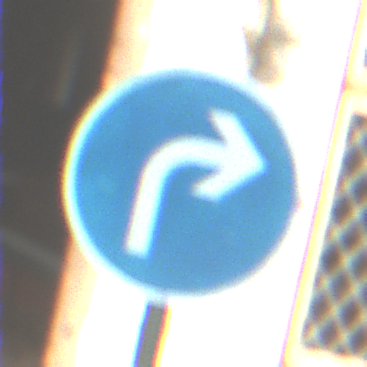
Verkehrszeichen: VorgeschriebeneFahrtrichtungRechts
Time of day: MorningAfternoon
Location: Outdoor (Urban)
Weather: PartlyCloudy
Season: NotSpecified
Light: Natural